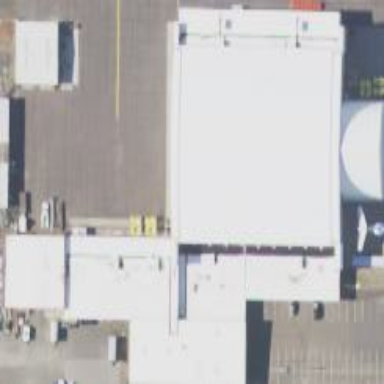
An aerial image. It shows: Hangar building.